Question: '''
CREATE TABLE 'tbl_atn' (
'atn_id' int(15) NOT NULL AUTO_INCREMENT,
'eng_id' int(15) DEFAULT NULL,
'visit' varchar(50) DEFAULT NULL,
'travel' varchar(50) DEFAULT NULL,
'start_time' varchar(50) DEFAULT NULL,
'mile' varchar(50) DEFAULT NULL,
'end_time' varchar(50) DEFAULT NULL,
'comments' varchar(100) DEFAULT NULL,
'actual' varchar(50) DEFAULT NULL,
'total_job' varchar(50) DEFAULT NULL,
'regular' varchar(50) DEFAULT NULL,
'over' varchar(50) DEFAULT NULL,
'total_hrs' varchar(50) DEFAULT NULL,
'pay' varchar(50) DEFAULT NULL,
'timestamp' timestamp NOT NULL DEFAULT CURRENT_TIMESTAMP,
'atn_date' date DEFAULT NULL,
PRIMARY KEY ('atn_id')
)
'''

What I want to do is create is month report for each month. All specific dates are displayed and records from above table if no record then empty
The above is my table. I am trying to create this application, but due to this sheet I am stuck. First of all, can this only be achieved using a MySQL query? If not, what I have to do is generate all dates first, then for each date I have to fetch a record from the database then run another query to sum them up. I am unable to create a query for that.
Any help?
'''
$now = date('Y-m-d');
$month = date("m",strtotime($now));
$year = date("Y",strtotime($now));
$first = date('Y-m-d', mktime(0, 0, 0, $month, 1, $year));
$last = date('Y-m-t', mktime(0, 0, 0, $month, 1, $year));
$thisTime = strtotime($first);
$endTime = strtotime($last);
while($thisTime <= $endTime)
{
$thisDate = date('Y-m-d', $thisTime);
echo $thisDate."<br>";
$thisTime = strtotime('+1 day', $thisTime); // increment for loop
}
'''
Made this code now dynamic now i can get all the dates of any month given month and year is given now what i will do now is make a function that will loop thru all dates and send query to database to find data if found it will set values other wise zero is it right approach ?
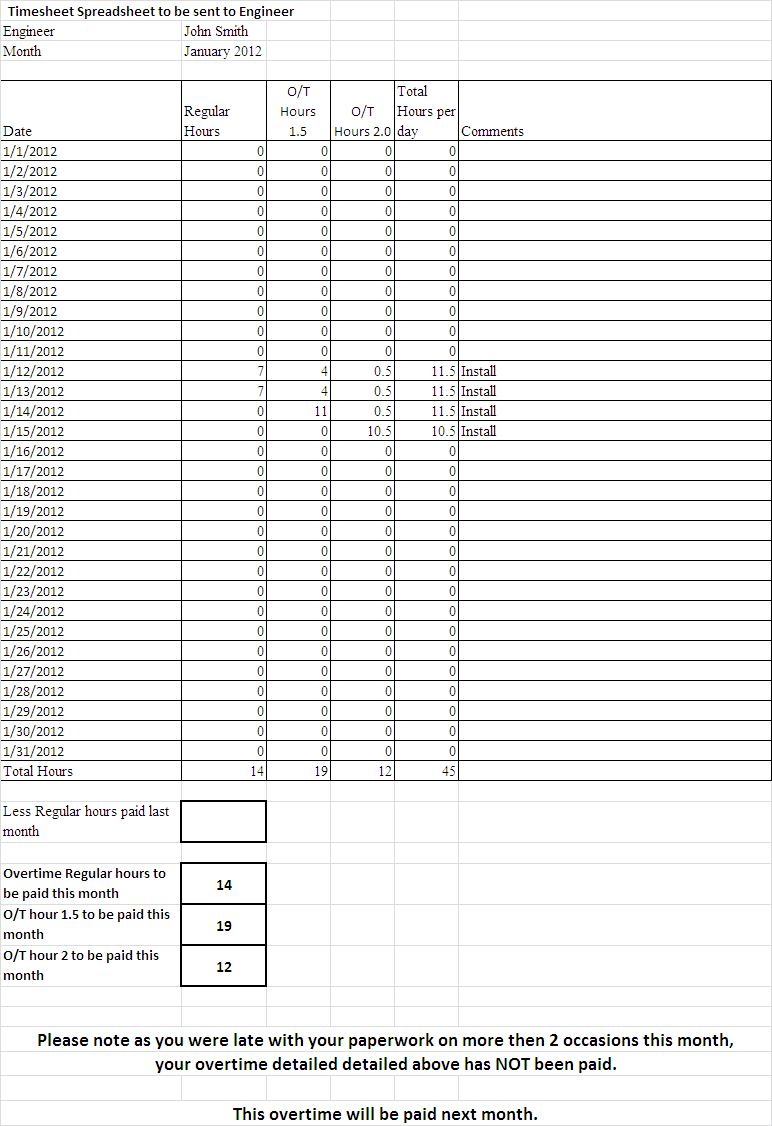
Answer: A common way of displaying a contiguous sequence when your table may have none or only some of the records in your range of interest, is to use an integer table. An integer table contains integers from 0 to 9 in sequence. When you need a set of sequential numbers you self join it to get what you want. So for a range from 5 to 25 do
'''
SELECT i.n + j.n*10 as num
FROM myints i CROSS JOIN myints j
WHERE (i.n + j.n*10) BETWEEN 5 AND 25
ORDER BY (i.n + j.n*10);
'''
In your case you want sequential dates. You know that any particular month can have at most 31 days, so you do a subquery for a set of integers from 0 to 31 and express them as dates starting on your beginning of month and finishing on your end of month. Like so:
'''
SELECT DATE_ADD('2012-06-01', INTERVAL n.num DAY) AS mydate, o.*
FROM
(SELECT i.n + j.n*10 as num
FROM myints i CROSS JOIN myints j
WHERE (i.n + j.n*10) BETWEEN 0 AND 31
ORDER BY (i.n + j.n*10)) AS n
LEFT JOIN other o ON ( DATE_ADD('2012-06-01', INTERVAL n.num DAY) = o.atn_date)
WHERE mydate BETWEEN '2012-06-01 '2012-06-30';
'''
or
'''
SELECT datelist.mydate, o.* FROM
(SELECT DATE_ADD( '2012-01-06', INTERVAL i.n + j.n*10 DAY) as mydate
FROM myints i CROSS JOIN myints j
WHERE mydate BETWEEN '2012-01-06' AND '2012-01-30'
ORDER BY (i.n + j.n*10)) datelist
LEFT JOIN othertable o ON (datelist.mydate=o.atn_date);
'''